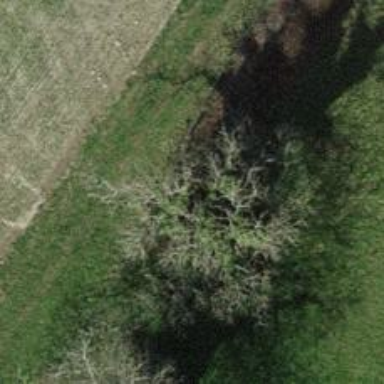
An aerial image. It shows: Beautiful tree in nature.